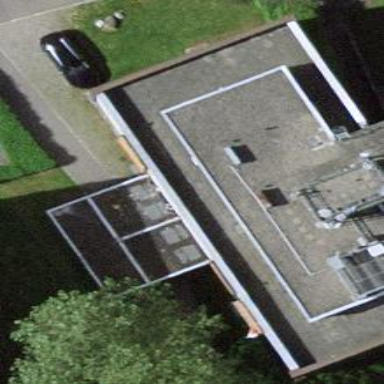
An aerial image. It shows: View of roof of building.